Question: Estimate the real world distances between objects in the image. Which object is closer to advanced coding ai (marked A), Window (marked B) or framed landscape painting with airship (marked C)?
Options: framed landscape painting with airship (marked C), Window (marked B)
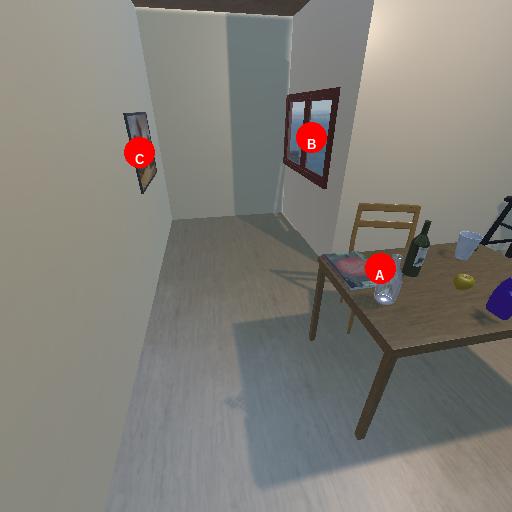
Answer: framed landscape painting with airship (marked C)